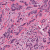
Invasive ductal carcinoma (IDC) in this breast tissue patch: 1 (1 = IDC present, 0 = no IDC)